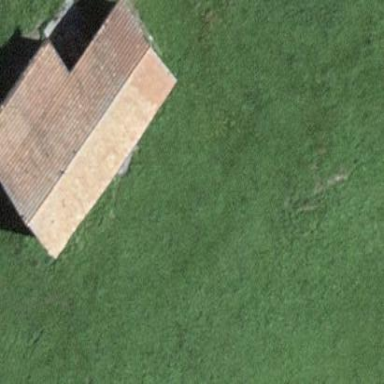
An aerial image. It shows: Barn.